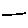
Label: line